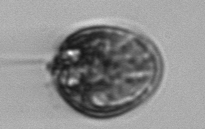
Label: Prorocentrum